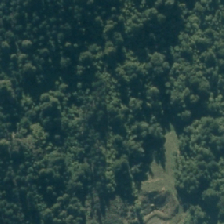
Land cover: broadleaved_indigenous_hardwood